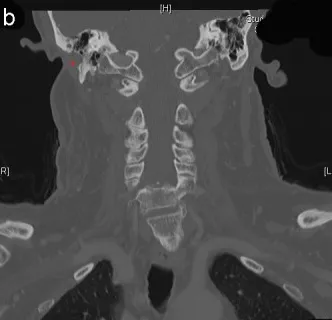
B: Follow-up imaging - coronal CT section. Red asterisk indicating the partially resected right mastoid process.
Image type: radiology (ct)